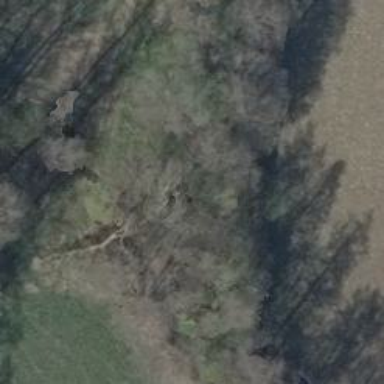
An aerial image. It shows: Row of trees in natural setting.